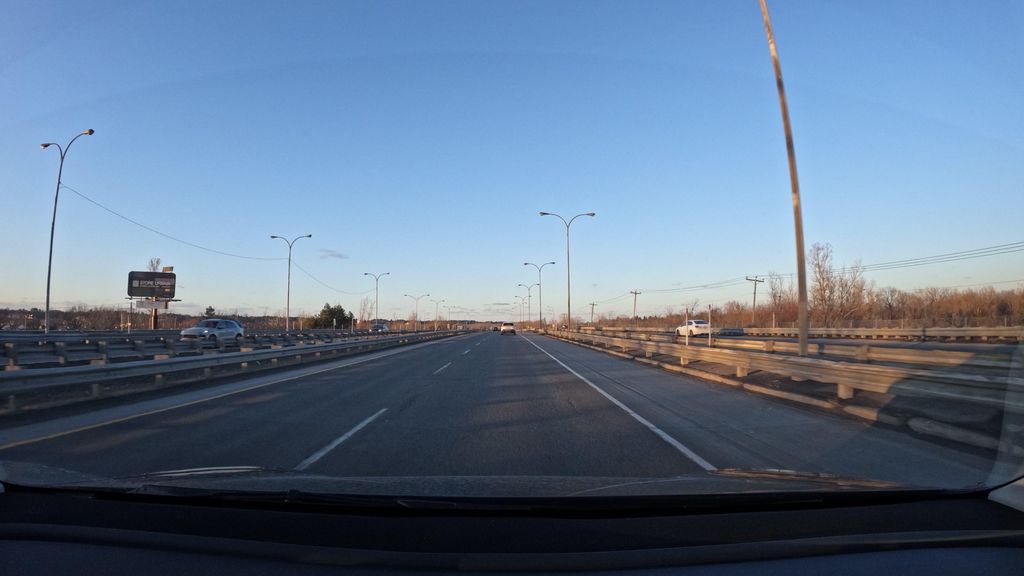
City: montreal